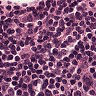
Metastatic tissue present: no